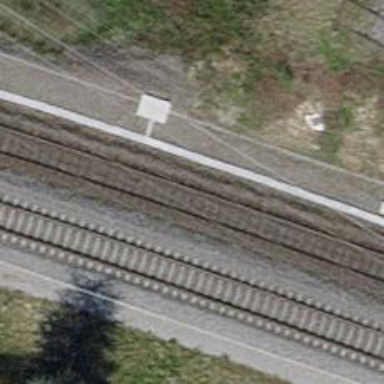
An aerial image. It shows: Railway track with contact lines for electrification.